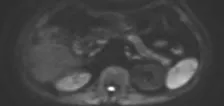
The first abdominal MRI. Diffusion weighted image didn't show the apparent tumor mass-related signal change (C).
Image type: radiology (mri)